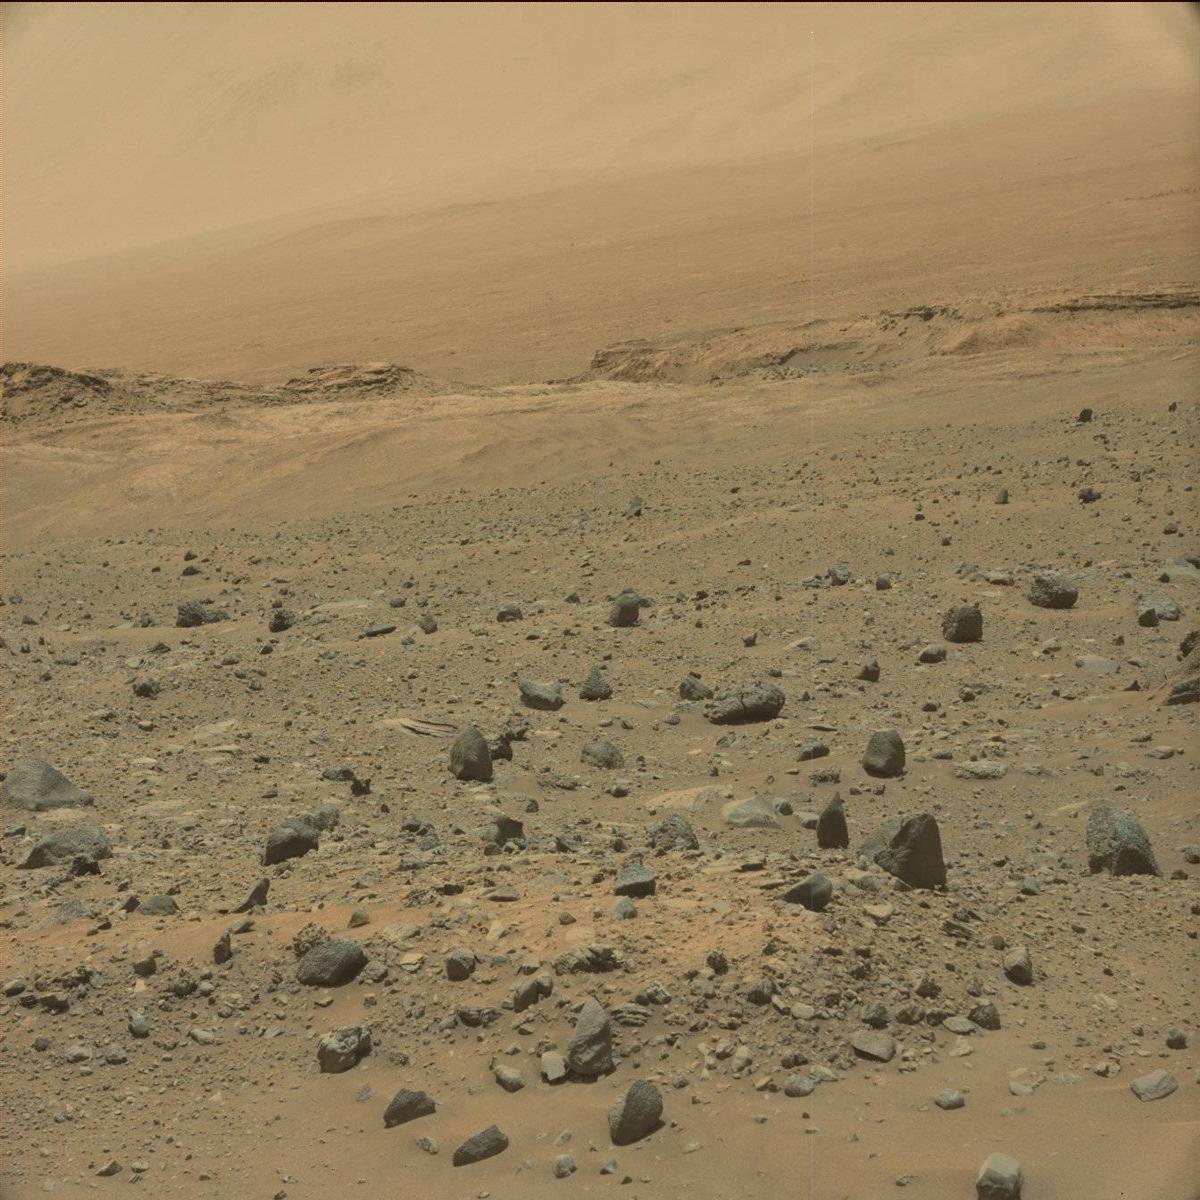
Terrain classes present: Bedrock, Ridge, Rock, Sand / Soil